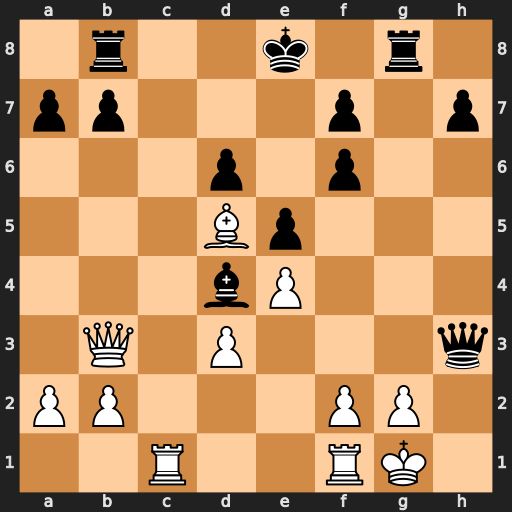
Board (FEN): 1r2k1r1/pp3p1p/3p1p2/3Bp3/3bP3/1Q1P3q/PP3PP1/2R2RK1
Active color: w
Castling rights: -
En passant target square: -
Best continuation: Bxf7+ Kf8 Bxg8